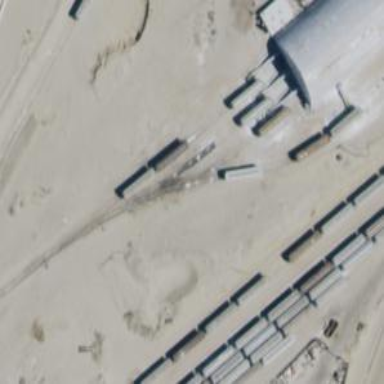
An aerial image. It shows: Rail spur service.